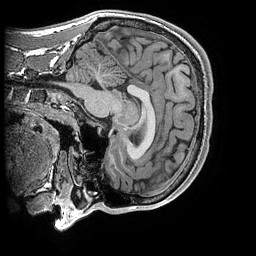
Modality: T1w
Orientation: sagittal
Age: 22
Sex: male
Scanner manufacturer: ge
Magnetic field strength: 3 T
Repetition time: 0.008184 s
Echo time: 0.003192 s